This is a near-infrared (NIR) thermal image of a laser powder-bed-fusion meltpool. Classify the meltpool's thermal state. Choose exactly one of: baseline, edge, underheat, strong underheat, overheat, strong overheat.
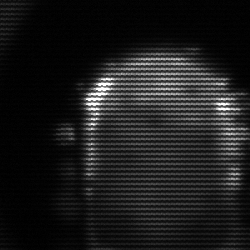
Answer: baseline